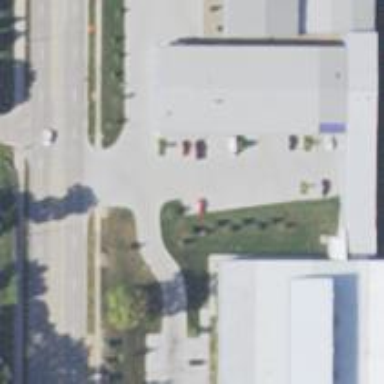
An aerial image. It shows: Warehouse building.